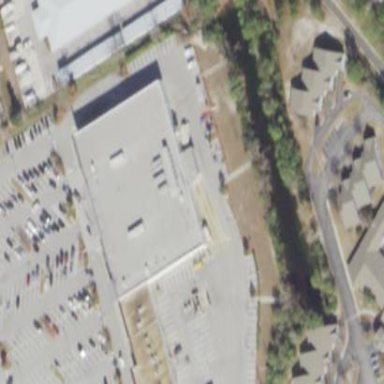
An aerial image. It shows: Supermarket building.